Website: bh-photo
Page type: store-pickup
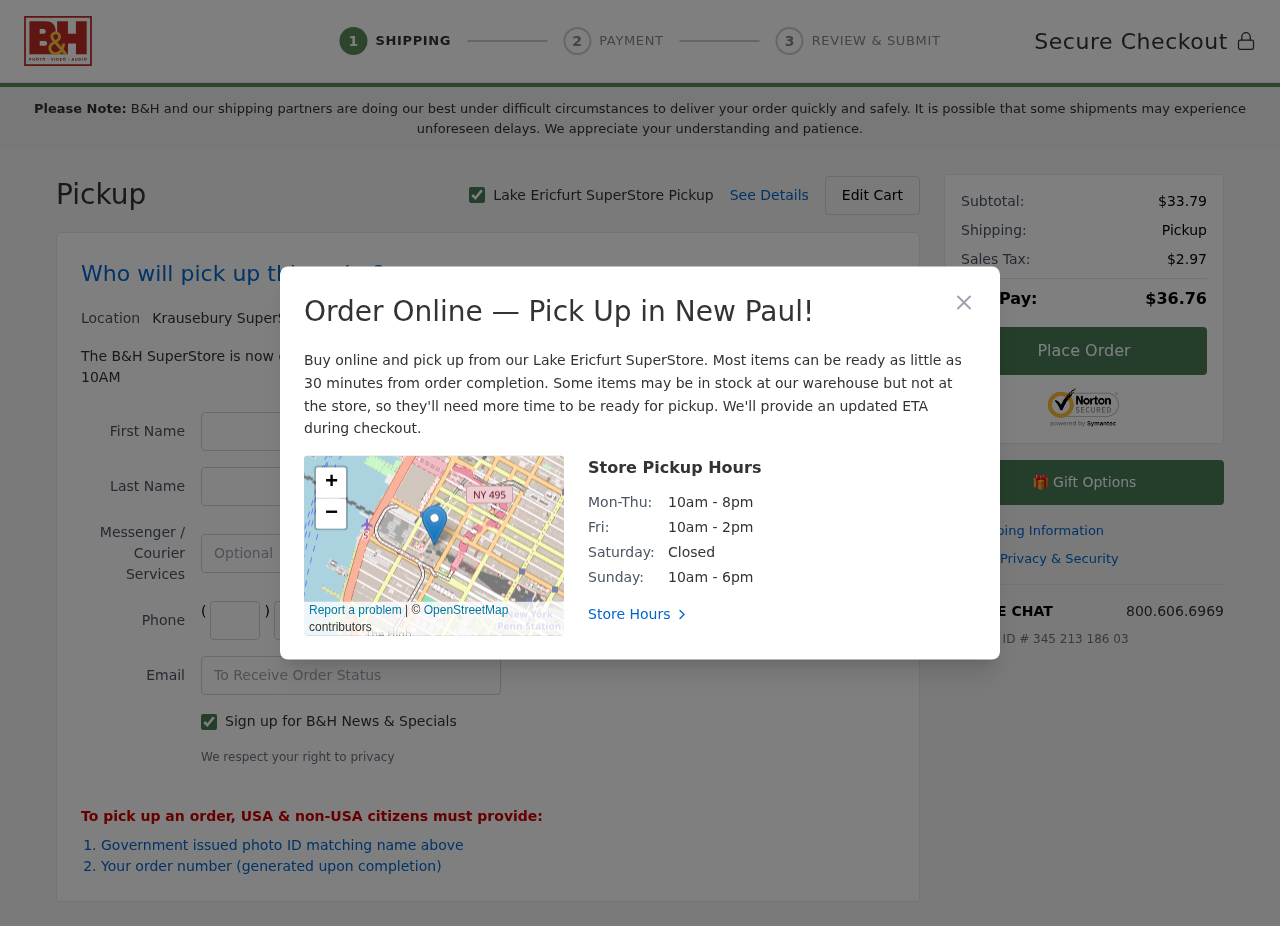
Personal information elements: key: PII_CITY
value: Lake Ericfurt
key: PII_CITY2
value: Krausebury
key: PII_CITY3
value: New Paul
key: PII_EMAIL
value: lori.hernandez@yahoo.com
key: PII_FIRSTNAME
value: Lori
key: PII_LASTNAME
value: Hernandez
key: PII_PHONE_AREA
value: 726
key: PII_PHONE_PREFIX
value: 219
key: PII_PHONE_SUFFIX
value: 9806
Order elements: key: ORDER_SUBTOTAL
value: $33.79
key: ORDER_TAX
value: $2.97
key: ORDER_TOTAL
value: $36.76
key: ORDER_ID
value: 345 213 186 03